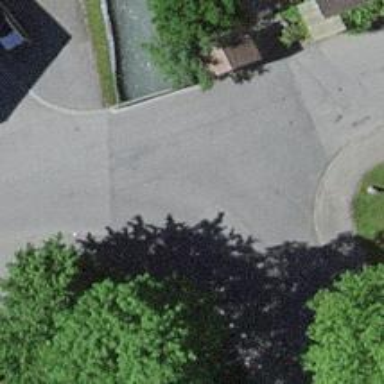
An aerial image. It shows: Residential road with asphalt surface and sidewalks on both sides. The sidewalk on the right also has asphalt surface.